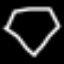
Label: diamond